Field crop: tomato
Growth stage: 1
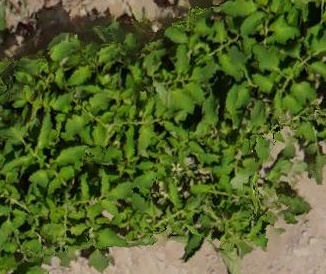
Species: tomato